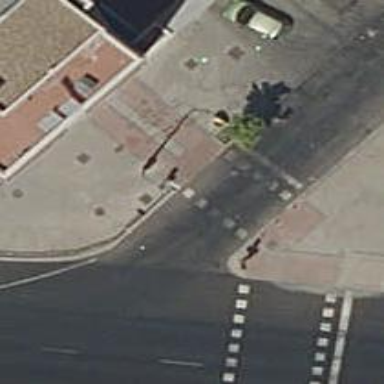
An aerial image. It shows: Road crossing with traffic signals.